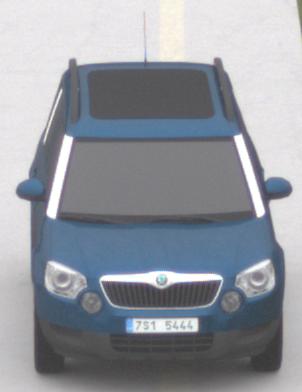
Make: Skoda
Model: Yeti 1.2 TSI
Detailed model: Yeti
Model produced from: 2009/11
Model produced until: 2011/10
Doors: 5
Color: blue
Road condition: dry road
Daytime: midday
Contrast: low contrast